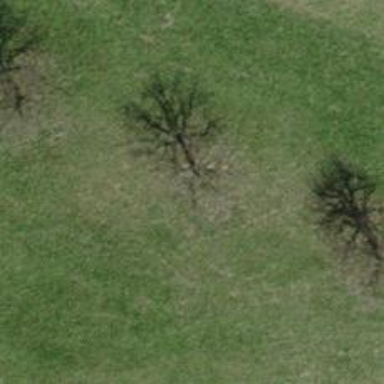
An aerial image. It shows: Single tag "natural: tree."